Question: I read a lot about Express / SocketIO and that's crazy how rarely you get some other example than a "Hello" transmitted directly from the app.js. The problem is it doesn't work like that in the real world ... I'm actually desperate on a logic problem which seems far away from what the web give me, that's why I wanted to point this out, I'm sure asking will be the solution ! :)
I'm refactoring my app (because there were many mistakes like using the global scope to put libs, etc.) ; Let's say I've got a huge system based on SocketIO and NodeJS. There's a loader in the app.js which starts the socket system.
When someone join the app it require() another module : it initializes many socket.on() which are loaded dynamically and go to some /*_socket.js files in a folder. Each function in those modules represent a socket listener, then it's way easier to call it from the front-end, might look like this :
'''
// Will call 'user_socket.js' and method 'try_to_signin(some params)'
Queries.emit_socket('user.try_to_signin', {some params});
'''
The system itself works really well. But there's a catch : the module that will load all those files which understand what the front-end has sent also transmit libraries linked with req/res (sessions, cookies, others...) and must do it, because the called methods are the core of the app and very often need those libraries.
In the previous example we obviously need to check if the user isn't already logged-in.
'''
// The *_socket.js file looks like this :
var $h = require(__ROOT__ + '/api/helpers');
module.exports = function($s, $w) {
var user_process = require(__ROOT__ + '/api/processes/user_process')($s, $w);
return {
my_method_called: function(reference, params, callback) {
// Stuff using $s, $w, etc.
}
}
// And it's called this way :
// $s = services (a big object)
// $w = workers (a big object depending on $s)
// They are linked with the req/res from the page when they are instantiated
controller_instance = require('../sockets/'+ controller_name +'_socket')($s, $w);
// After some processes ...
socket_io.on(socket_listener, function (datas, callback) {
// Will call the correct function, etc.
$w.queries.handle_socket($w, controller_name, method_name, datas);
});
'''
The good news : basically, it works.
The bad news : every time I refresh the page, because they are in a loop called on page load.
Below, this should have been one line :

So I should put all the socket.on('connection'...) stuff outside the page loading, which means when the server starts ... Yes, but I also need the req/res datas to be able to load the libraries, which I get only when the page is loaded !
It's a programing logic problem, I know I did something wrong but I don't know where to go now, I got this big system which "basically" works but there's like a paradox on the way I did it and I can't figure out how to resolve this ... It's been a couple of hours I'm stuck.
Is there a trick ? Should I think about changing completely the way I did it ?
Also, is there another way to do what I want to do ?
Thank you everyone !
If I didn't explain well or if you want more code, just tell me :)
As seen above we can use sockets.once(); instead of sockets.on(), or there's also the sockets.removeAllListeners() solution which is less clean.
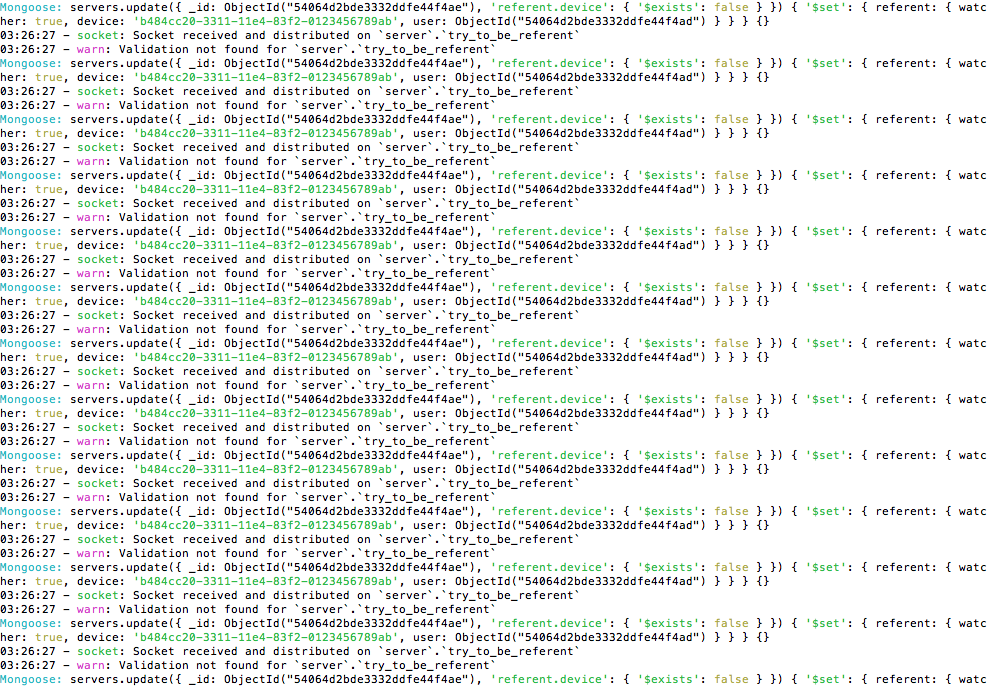
Answer: Try As Below.
'''
io.sockets.once('connection', function(socket) {
io.sockets.emit('new-data', {
channel: 'stdout',
value: data
});
});
'''
Use once instead of on.
This problem is similar as given in the following link.
<URL>